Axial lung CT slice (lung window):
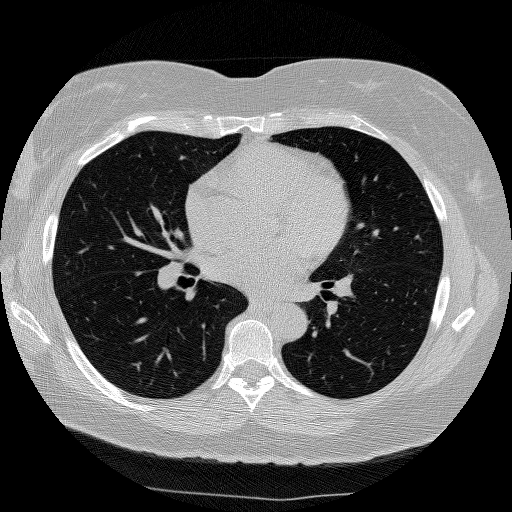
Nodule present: no